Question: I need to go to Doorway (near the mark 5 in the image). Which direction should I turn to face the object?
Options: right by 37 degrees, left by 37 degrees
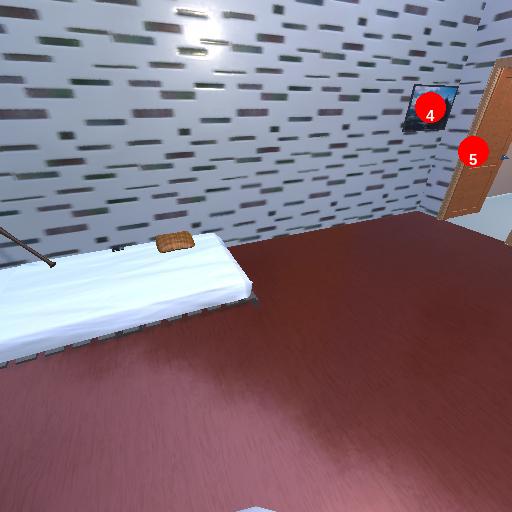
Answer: right by 37 degrees